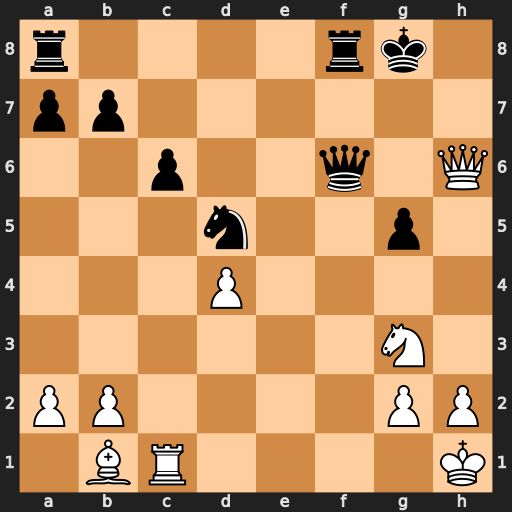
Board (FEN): r4rk1/pp6/2p2q1Q/3n2p1/3P4/6N1/PP4PP/1BR4K
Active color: w
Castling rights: -
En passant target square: -
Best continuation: Qh7#